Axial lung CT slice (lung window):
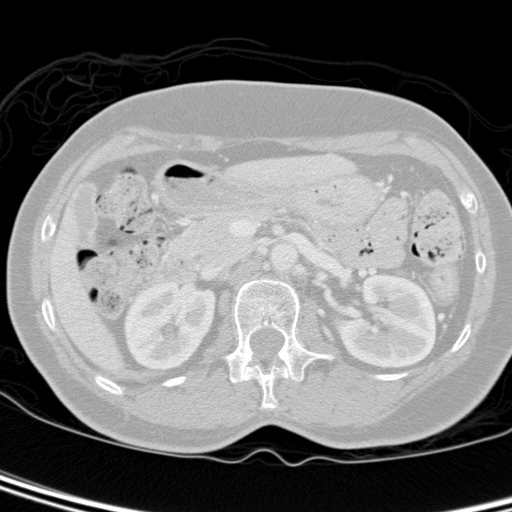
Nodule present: no